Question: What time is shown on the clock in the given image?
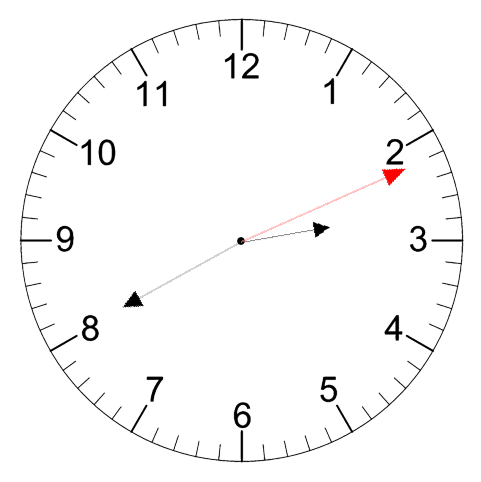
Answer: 02:40:11